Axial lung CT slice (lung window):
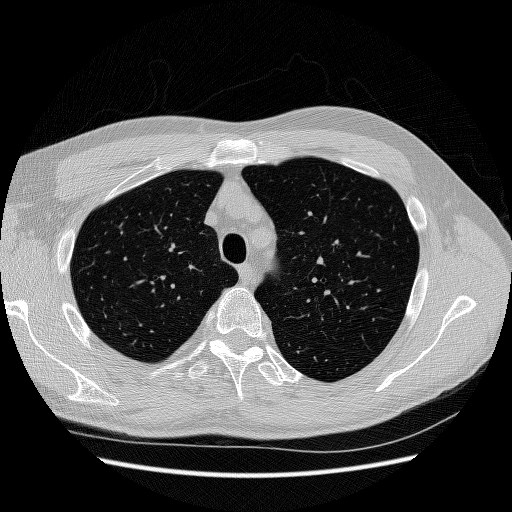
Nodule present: no